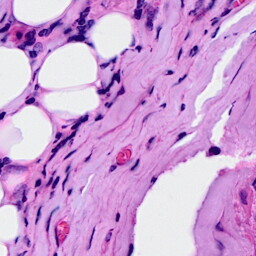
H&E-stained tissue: Breast